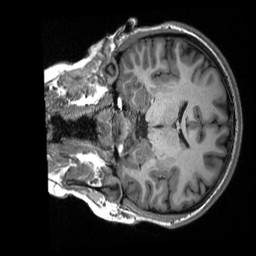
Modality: T1w
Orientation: coronal
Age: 20
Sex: female
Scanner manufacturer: siemens
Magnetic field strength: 3 T
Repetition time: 2.3 s
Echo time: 0.00298 s